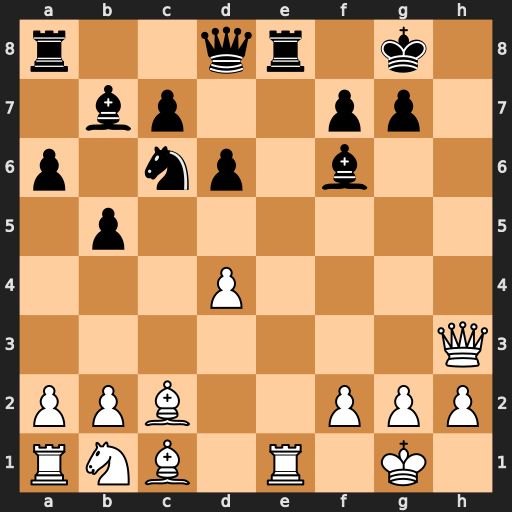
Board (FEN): r2qr1k1/1bp2pp1/p1np1b2/1p6/3P4/7Q/PPB2PPP/RNB1R1K1
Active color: w
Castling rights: -
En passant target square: -
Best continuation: Qh7+ Kf8 Qh8#